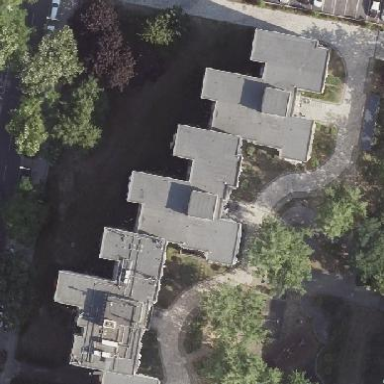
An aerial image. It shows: Flat-roofed building with tar paper roof.